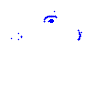
Particle: kaon